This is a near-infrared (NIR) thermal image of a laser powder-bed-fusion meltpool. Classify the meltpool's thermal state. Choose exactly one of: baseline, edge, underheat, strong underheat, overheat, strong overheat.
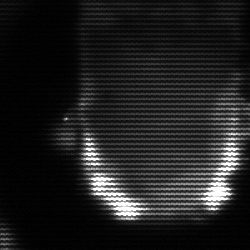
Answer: baseline